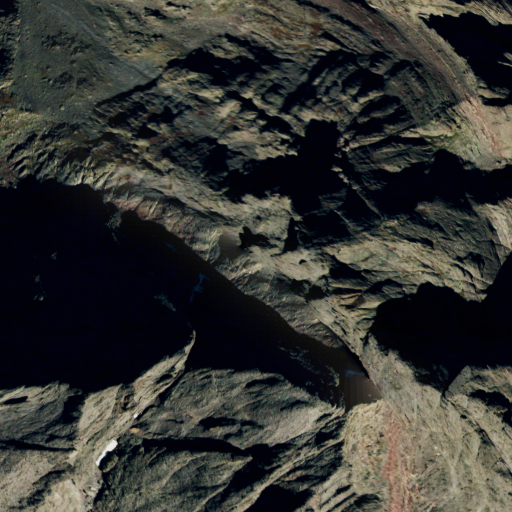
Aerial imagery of mountain in Colorado named Crestone Peaks containing shrub, grassland, and barren land